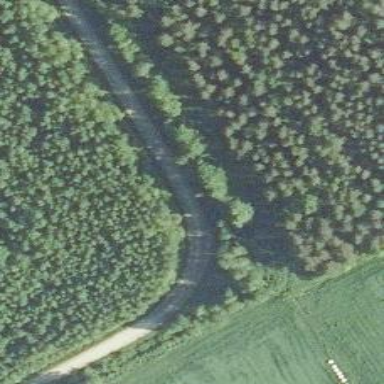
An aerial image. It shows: Unclassified road.